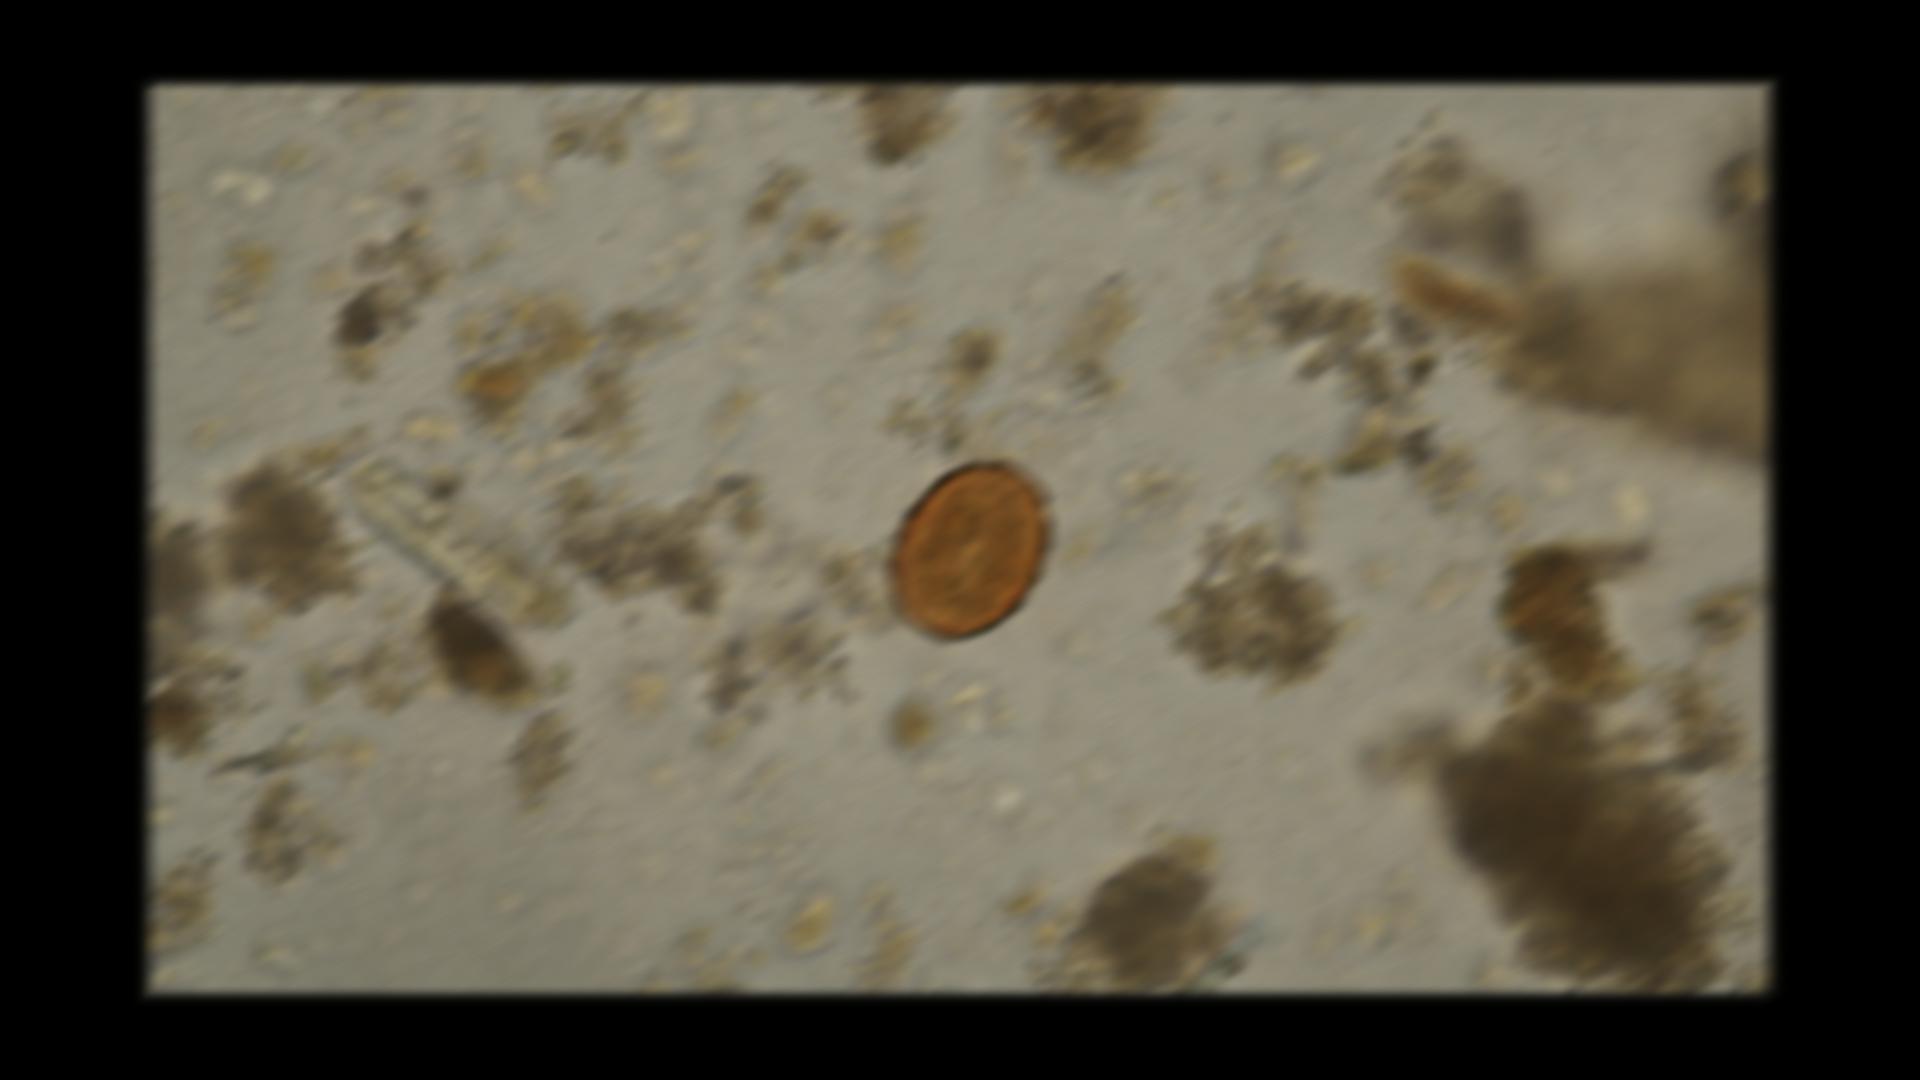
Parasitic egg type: Ascaris lumbricoides